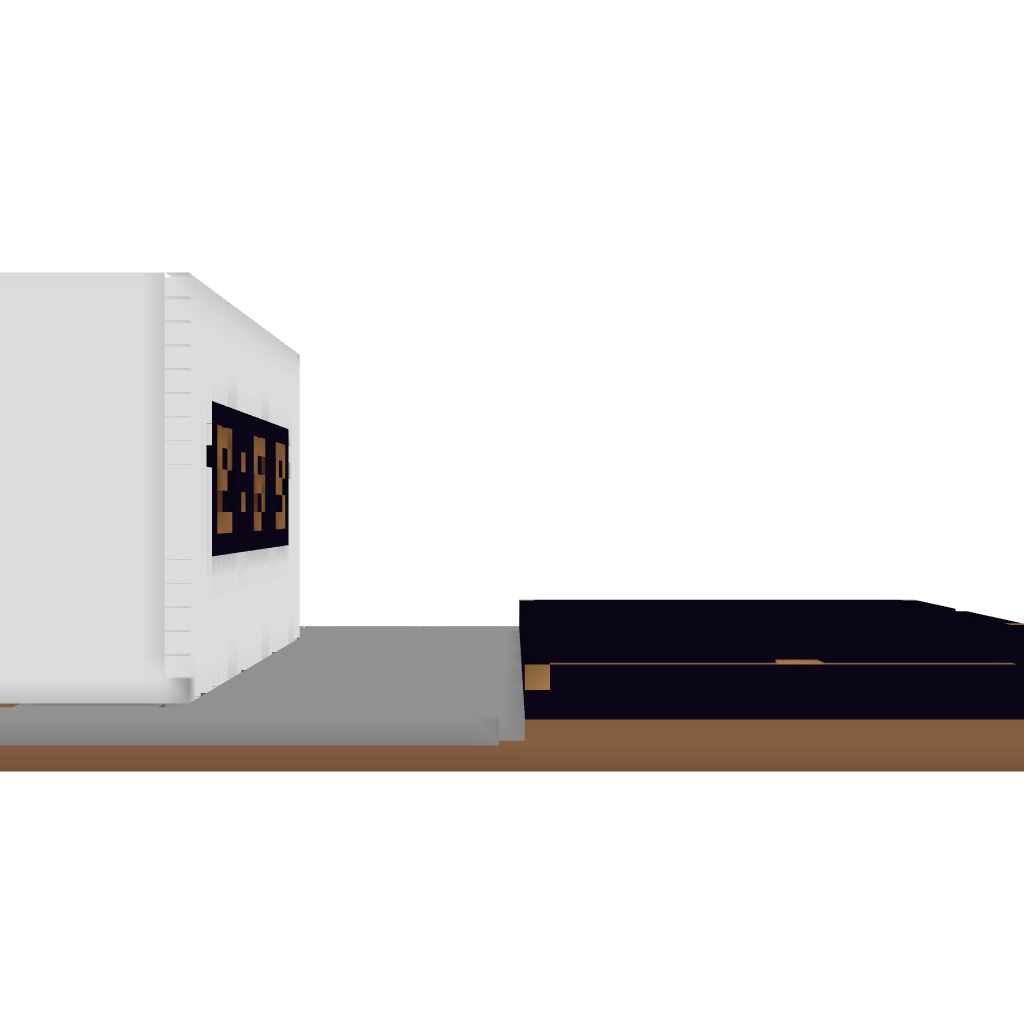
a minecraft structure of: IG's Building Contest